Question: I want to make a really simple seamlessly-looping carousel and have tried using bxSlider, but am encountering an issue where my images are off-center.
I have 3 x 1000px wide images and all I want to do is ensure the active image is in the middle of the browser, with the other two images infinitely looping on the left/right sides, like so:

I've tried using a negative-margins trick ('left: 50%' and 'margin-left: -500px') but it didn't work and bxSlider went kind of crazy.
My code is very simple and I have a fiddle here: <URL>
'''
<ul class="bxslider">
<li><img src="http://i.imgur.com/pOh3bXm.jpg" /></li>
<li><img src="http://i.imgur.com/VrvQUzu.jpg" /></li>
<li><img src="http://i.imgur.com/pJr77Ee.jpg" /></li>
</ul>
'''
Is there a better way to do this?
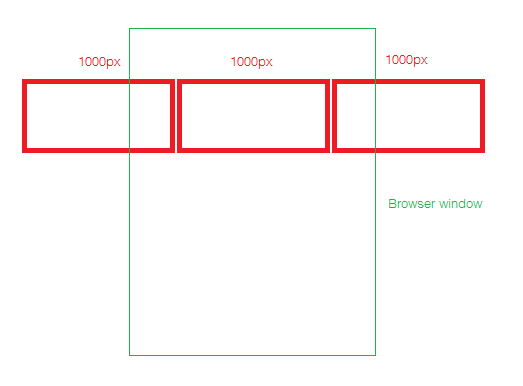
Answer: This was a "simple" CSS problem.
I'd set my carousel's '.bx-wrapper' to 5000px wide, to accommodate the main 3 x 1000px wide slides, plus the 2 x 1000px wide "overflow" slides which bxSlider generates to the left and right of the carousel to achieve the "seamless" effect.
I therefore should have had 'margin-left: -2500px; left: 50%;' on my carousel's main wrapper div. That is, a margin-left that is half of the of the whole carousel, not just of one image.
The final CSS, therefore, was something like:
'''
#slideshow-wrapper {
width: 1000px; /* Width of single slide */
margin-left: -2500px; /* Half of total carousel width including overflow images */
left: 50%;
}
#slideshow-wrapper .bx-wrapper {
width: 5000px !important; /* Total width including overflow images */
margin: 0 auto;
position: relative;
}
'''
Finally, I was seeing a "white flash" or "pop-in" to the right of the slider every time it looped. This was because I hadn't set bxSlider's 'displaySlideQty' option, which determines how many slides should be visible on the screen at any time.
The default 'displaySlideQty' is 1, but in my case, I actually had parts of 3 images displayed in the viewport, so bxSlider wasn't pre-rendering the left/right "overflow" or "seamless" images at the right time. Changing 'displaySlideQty' to 3 worked, and the slideshow loops infinitely.
'''
$("#slider").bxSlider({
moveSlides: 1,
displaySlideQty: 2,
responsive: false,
infiniteLoop: true
});
'''